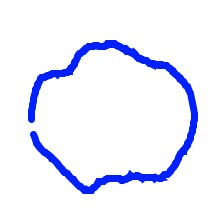
Shape: circle